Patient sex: F
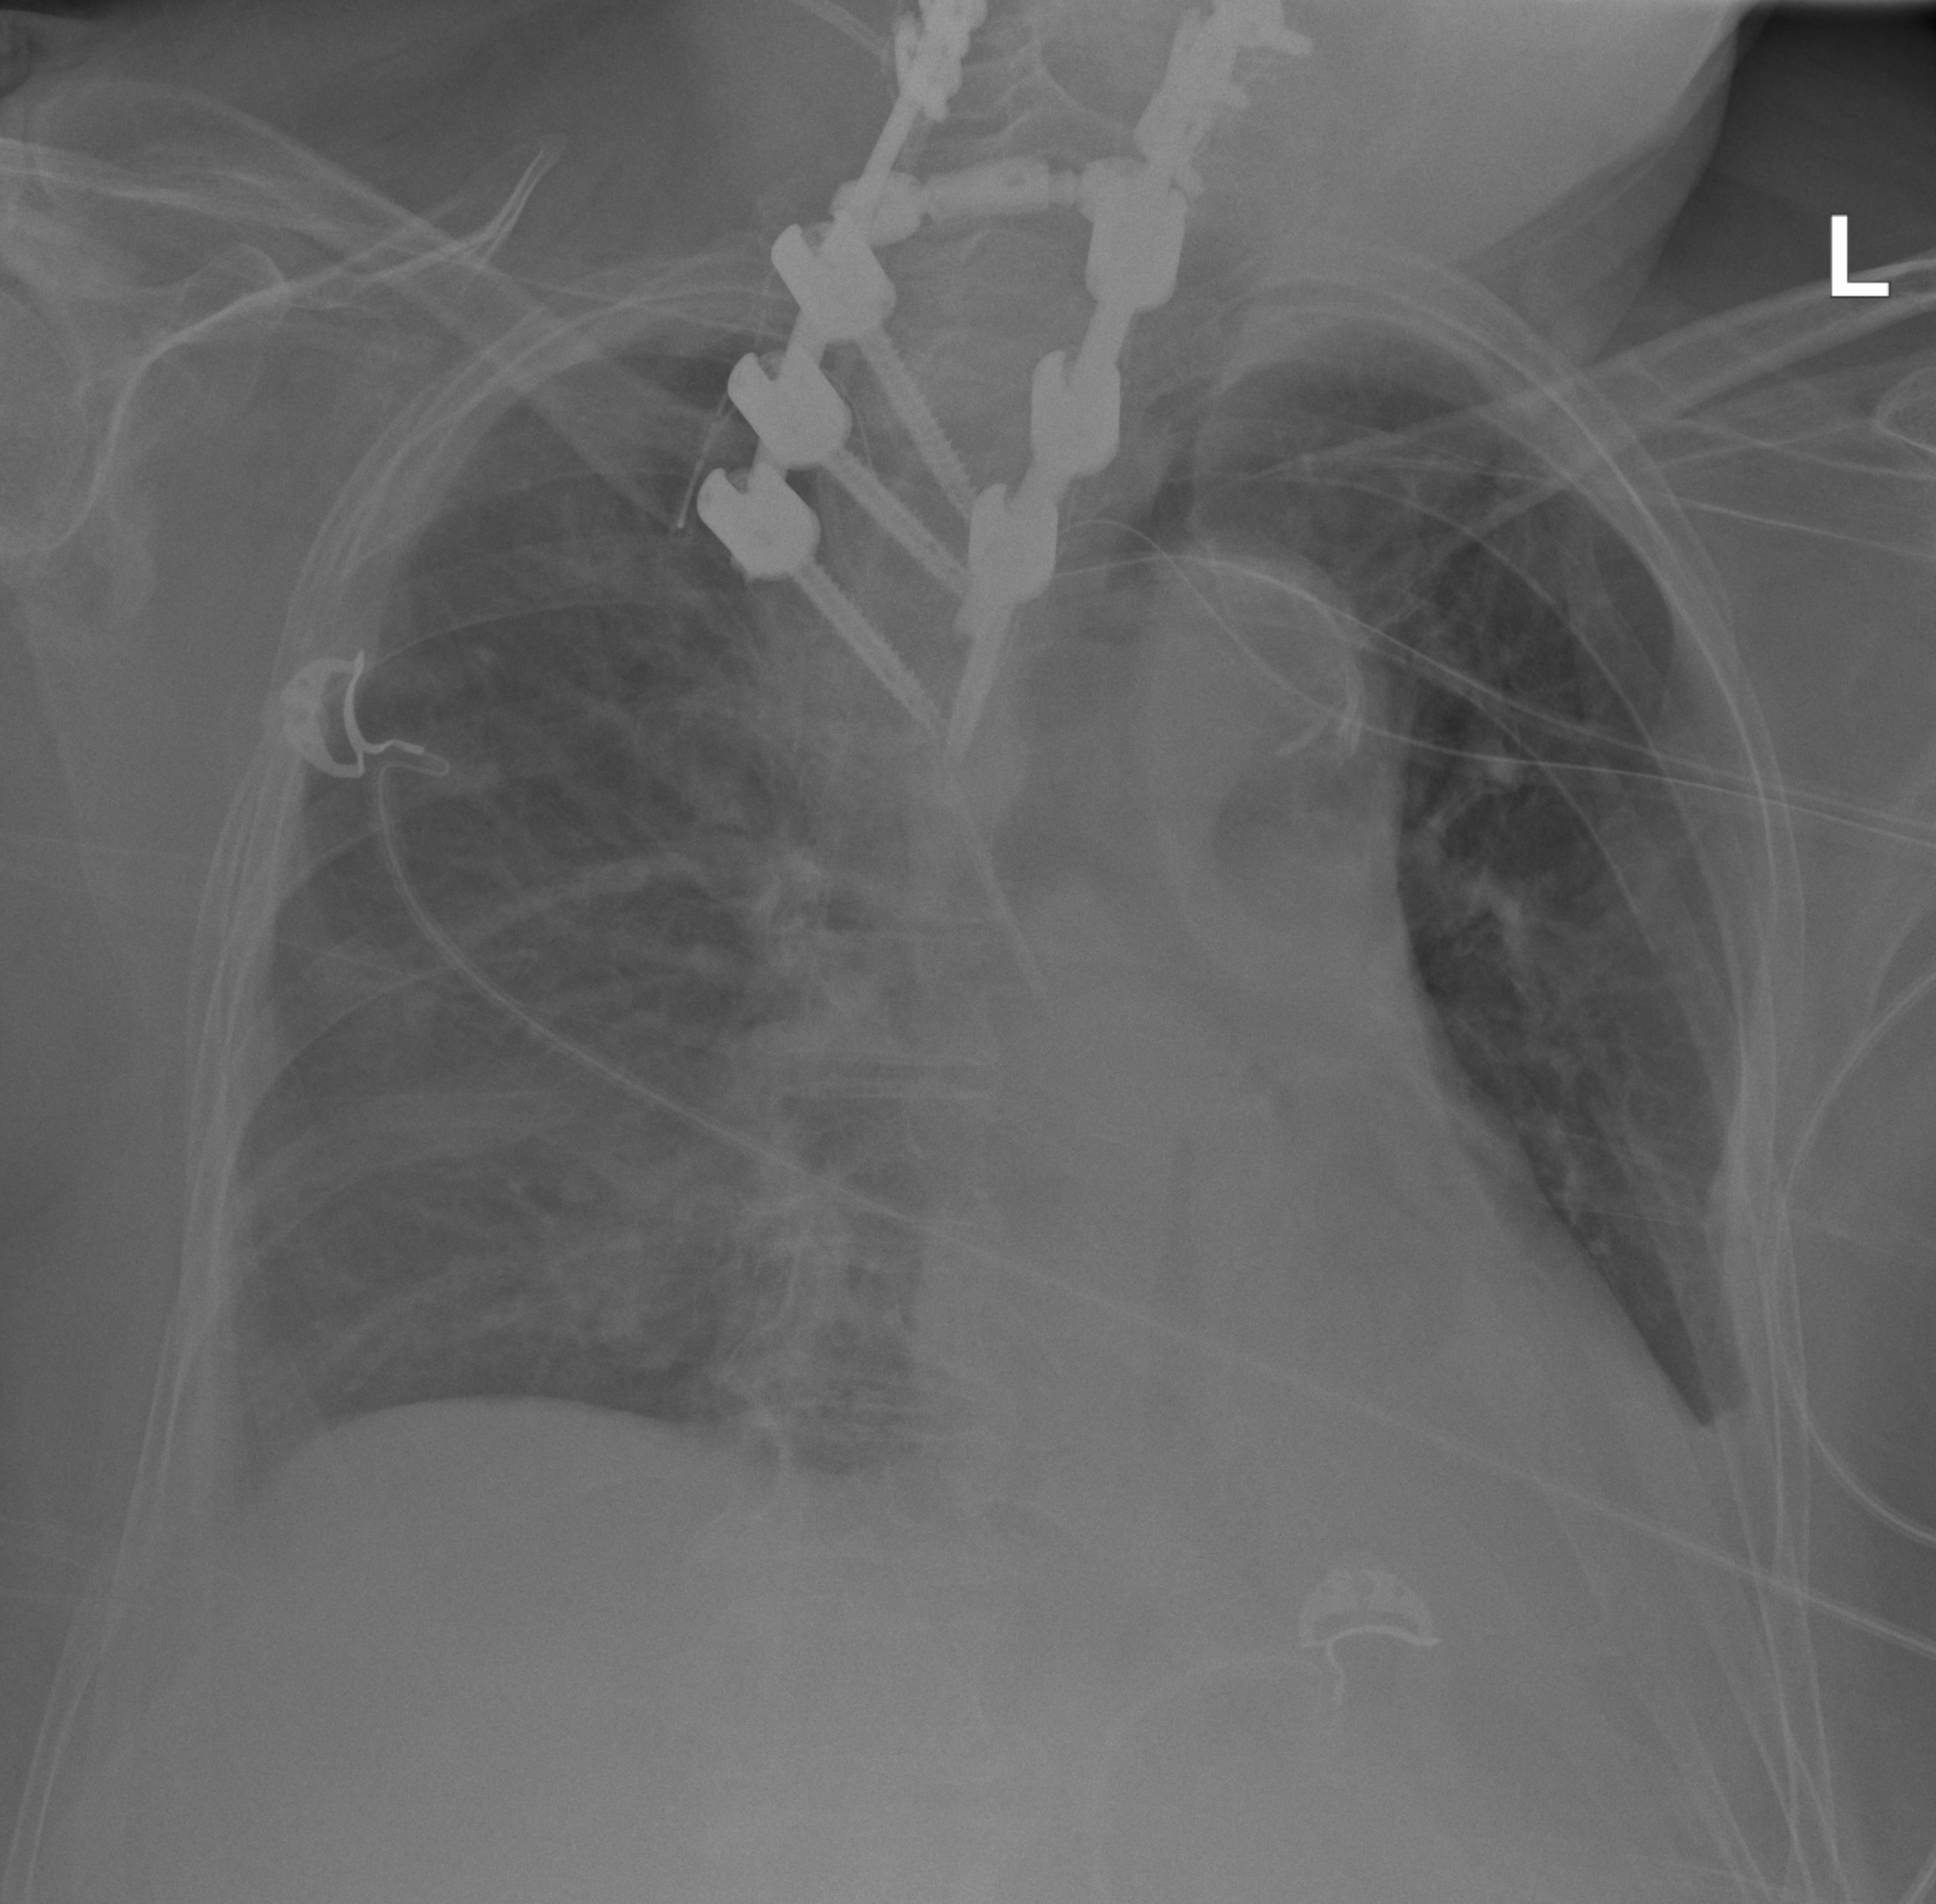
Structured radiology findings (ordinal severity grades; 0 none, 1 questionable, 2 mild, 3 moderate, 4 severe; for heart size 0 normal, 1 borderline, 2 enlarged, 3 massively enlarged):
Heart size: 0
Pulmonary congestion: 2
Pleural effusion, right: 2
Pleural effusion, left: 2
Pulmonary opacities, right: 1
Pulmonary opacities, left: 0
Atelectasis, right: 0
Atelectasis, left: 0